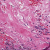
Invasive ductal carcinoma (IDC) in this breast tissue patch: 1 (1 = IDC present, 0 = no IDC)